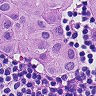
Metastatic tissue present: yes